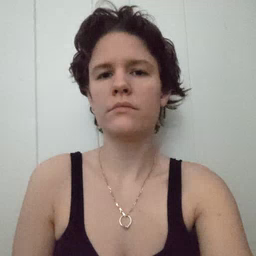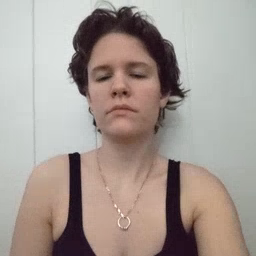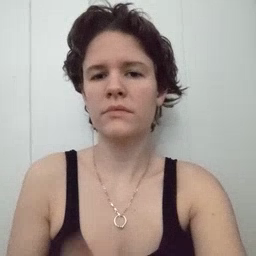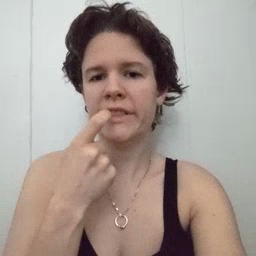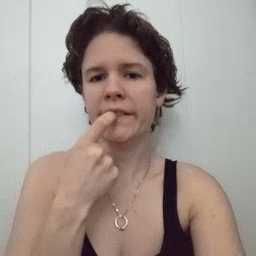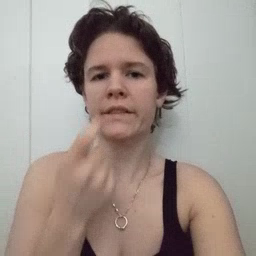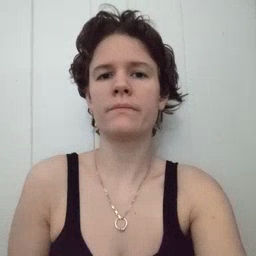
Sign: tooth